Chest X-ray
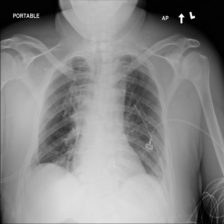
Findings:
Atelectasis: negative
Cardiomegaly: negative
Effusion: negative
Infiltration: positive
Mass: negative
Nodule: negative
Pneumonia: negative
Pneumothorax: negative
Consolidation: negative
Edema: negative
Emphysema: negative
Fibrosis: negative
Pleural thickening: negative
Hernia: negative